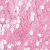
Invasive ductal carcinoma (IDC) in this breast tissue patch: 0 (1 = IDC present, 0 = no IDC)